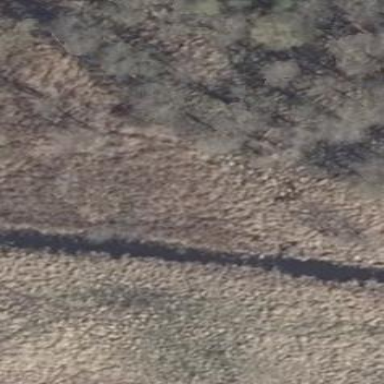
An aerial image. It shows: Reedbed wetland area.